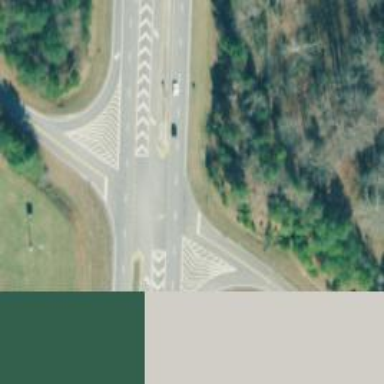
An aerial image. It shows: Road with stop sign.